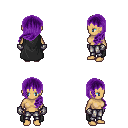
a pixel art fantasy rpg character, female body template, human, tanned skin, black cape, metal pants, purple left-swept hairstyle, metal gloves, four views (front, back, left, right), 2x2 character sprite sheet, small pixel art, hard edges, no anti-aliasing